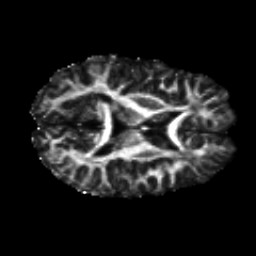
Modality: FA
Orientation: axial
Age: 26
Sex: male
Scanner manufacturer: siemens
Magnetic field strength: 3 T
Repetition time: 8.8 s
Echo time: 0.085 s